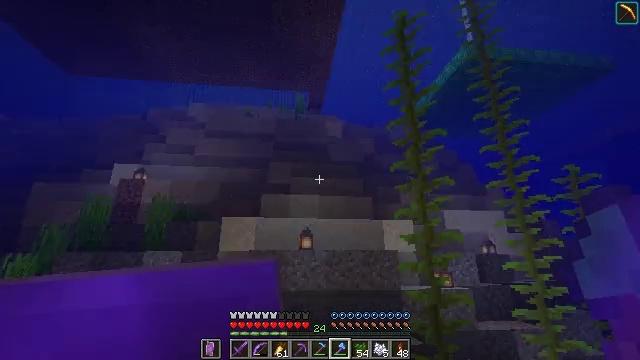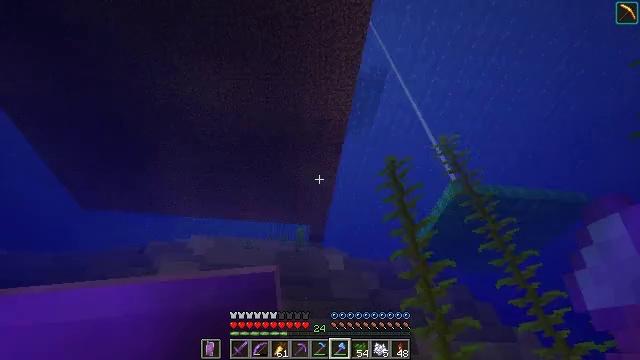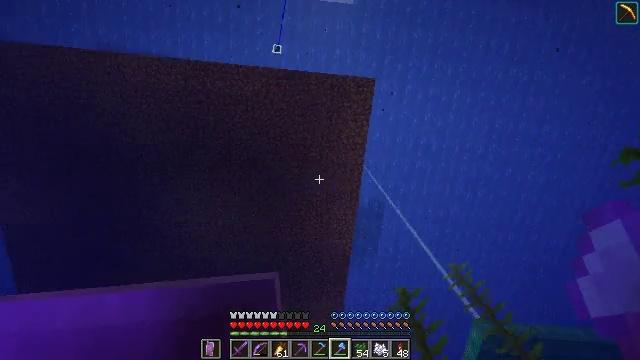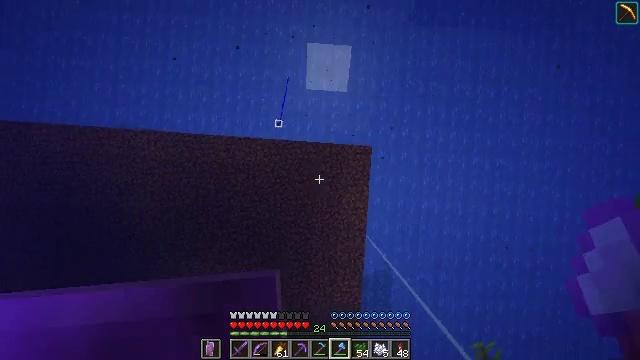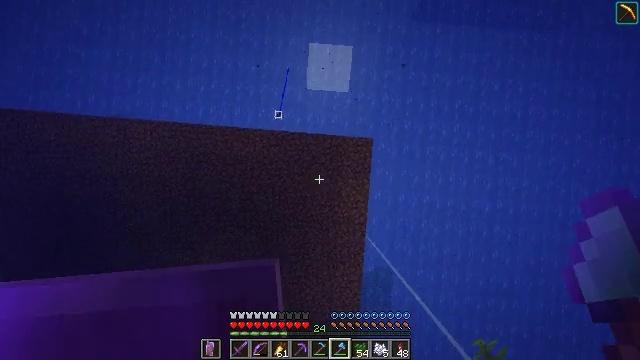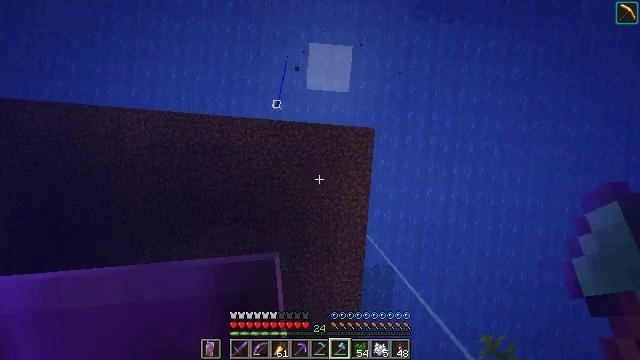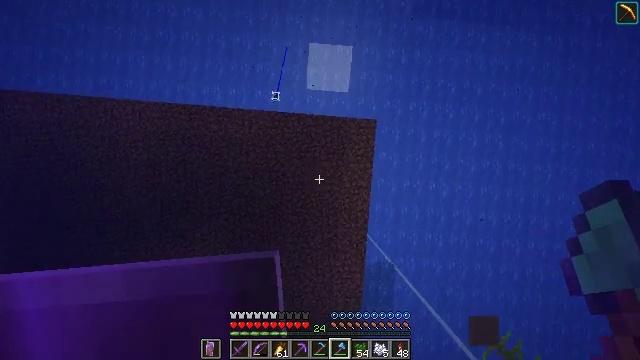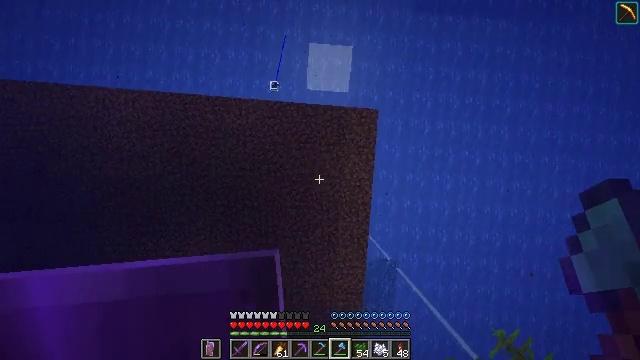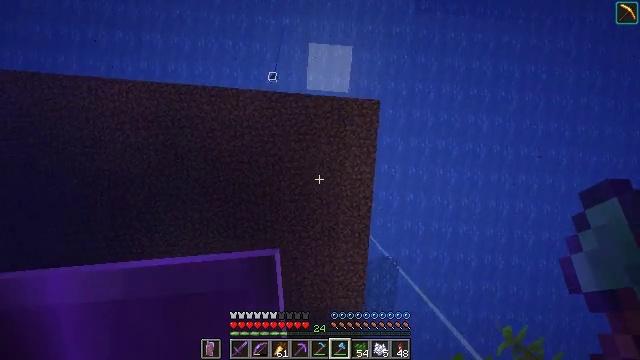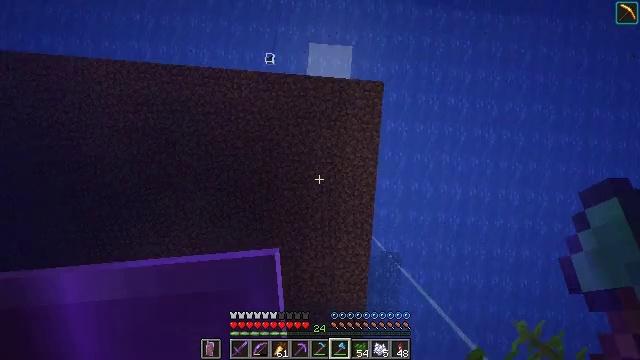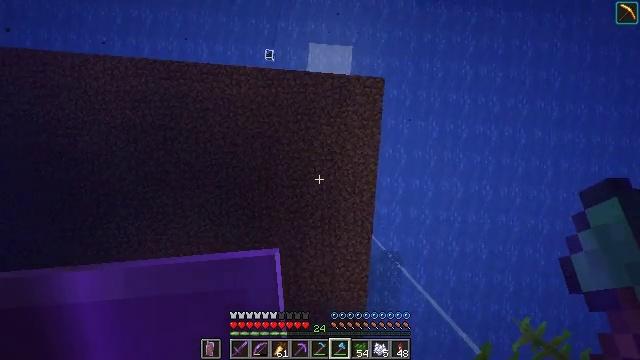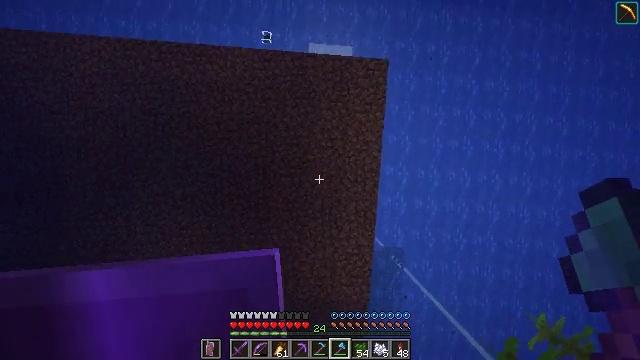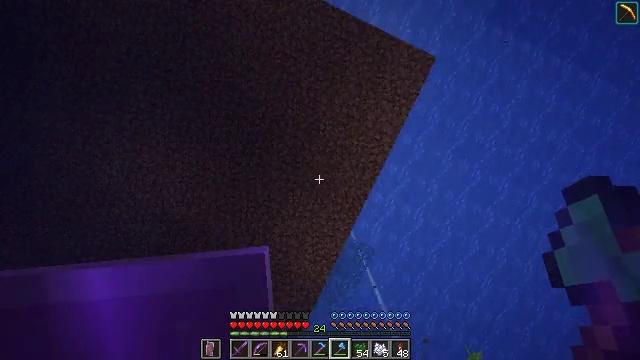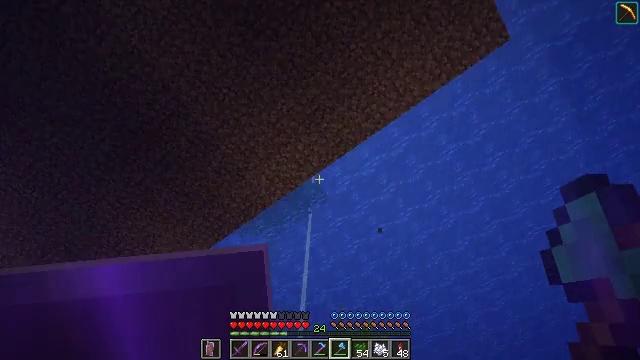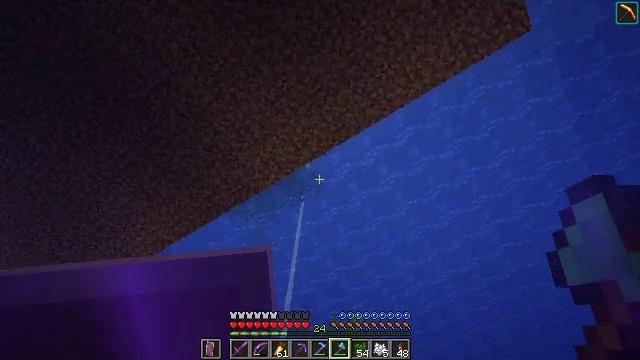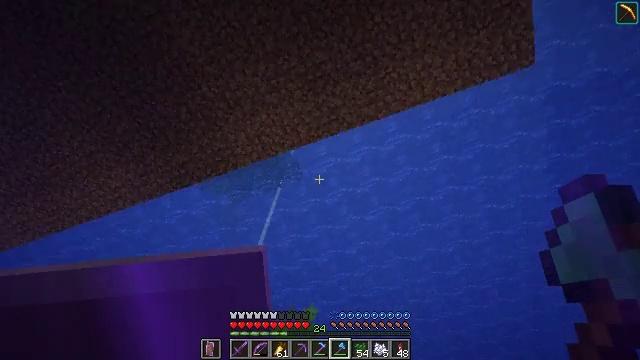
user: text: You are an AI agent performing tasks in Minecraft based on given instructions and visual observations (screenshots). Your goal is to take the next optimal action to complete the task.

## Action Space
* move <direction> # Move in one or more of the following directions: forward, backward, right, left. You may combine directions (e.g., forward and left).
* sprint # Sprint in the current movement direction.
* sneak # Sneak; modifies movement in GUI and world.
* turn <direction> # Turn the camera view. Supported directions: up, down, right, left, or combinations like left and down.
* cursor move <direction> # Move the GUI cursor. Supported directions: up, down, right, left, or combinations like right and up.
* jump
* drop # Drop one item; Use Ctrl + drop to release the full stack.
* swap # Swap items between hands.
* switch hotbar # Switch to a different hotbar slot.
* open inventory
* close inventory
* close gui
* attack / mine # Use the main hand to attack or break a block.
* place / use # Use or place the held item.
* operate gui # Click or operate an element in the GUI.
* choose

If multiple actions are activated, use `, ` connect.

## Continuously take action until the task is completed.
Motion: motion action
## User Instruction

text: Mine dark oak leaves from the tree.
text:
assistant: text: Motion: move forward, sprint, turn up, jump
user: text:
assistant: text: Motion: move forward, sprint, turn left and up, jump
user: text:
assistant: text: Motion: move forward, sprint, turn left and up, jump
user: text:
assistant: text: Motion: move forward, sprint, turn up, jump
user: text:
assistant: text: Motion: move forward, sprint, jump
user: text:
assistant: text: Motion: move forward, sprint, jump
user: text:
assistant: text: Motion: move forward, sprint, jump
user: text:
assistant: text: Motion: move forward, sprint
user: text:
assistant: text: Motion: move forward, sprint, jump
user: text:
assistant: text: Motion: move forward, sprint, jump
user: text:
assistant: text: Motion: move forward, sprint, jump
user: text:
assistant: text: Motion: move forward, sprint, turn right and down, jump
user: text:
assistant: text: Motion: move forward, sprint, turn right and down, jump
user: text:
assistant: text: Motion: move forward, sprint, turn right and down, jump
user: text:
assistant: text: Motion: move forward, sprint, turn right and down, jump
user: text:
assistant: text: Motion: move forward, sprint, turn right and down, jump
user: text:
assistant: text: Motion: move forward, sprint, turn right and down, jump
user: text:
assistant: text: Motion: move forward, sprint, turn right and down, jump
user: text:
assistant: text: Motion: move forward, sprint, turn right, jump
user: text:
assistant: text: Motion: move forward, sprint, turn right and down, jump
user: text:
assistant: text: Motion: move forward, sprint, turn right and down, jump
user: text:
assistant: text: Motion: move forward, sprint, turn right and down, jump
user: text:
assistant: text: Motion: move forward, sprint, turn right, jump
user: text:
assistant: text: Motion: move forward, sprint, jump
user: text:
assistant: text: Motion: move forward, sprint, jump
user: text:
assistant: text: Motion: move forward, sprint, jump
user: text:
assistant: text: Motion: move forward, sprint
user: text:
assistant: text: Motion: move forward, sprint
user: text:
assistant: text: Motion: move forward, sprint
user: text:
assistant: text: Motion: move forward, sprint